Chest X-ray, AP view. Patient: 65 years old, sex F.
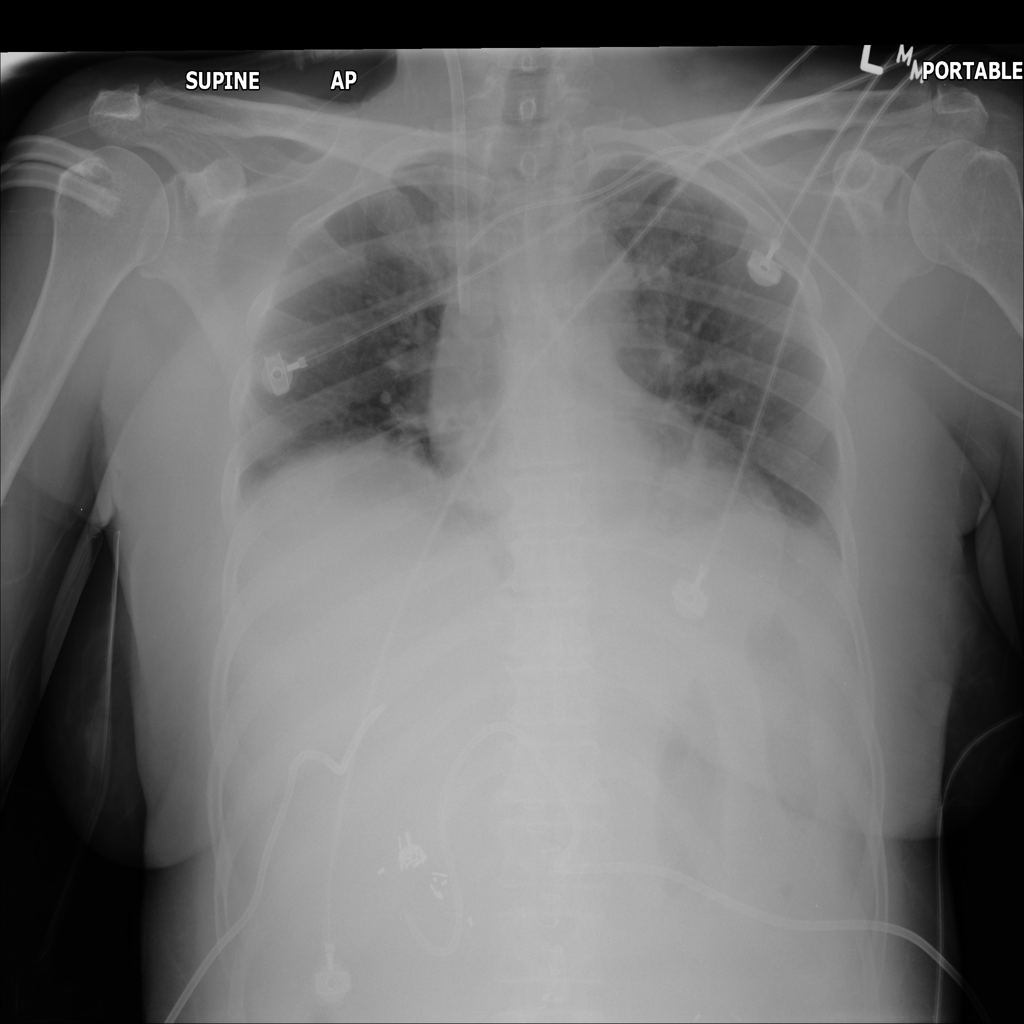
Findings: No Finding